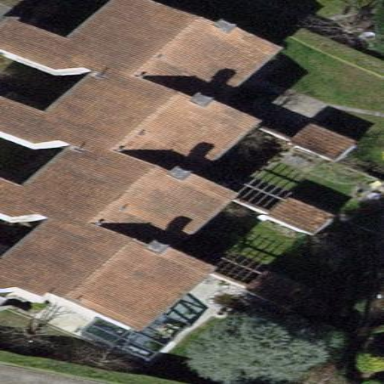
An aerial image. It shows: Terrace building.